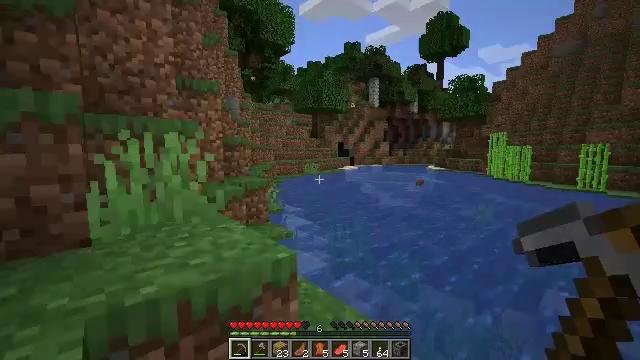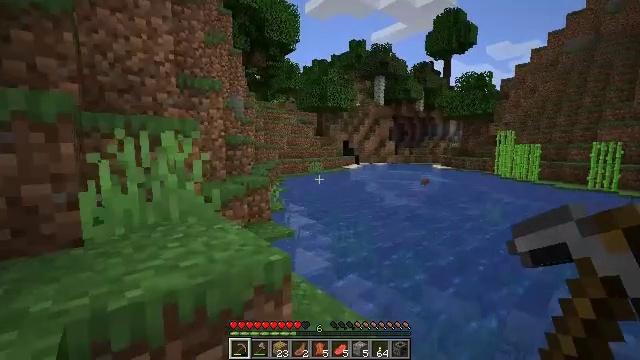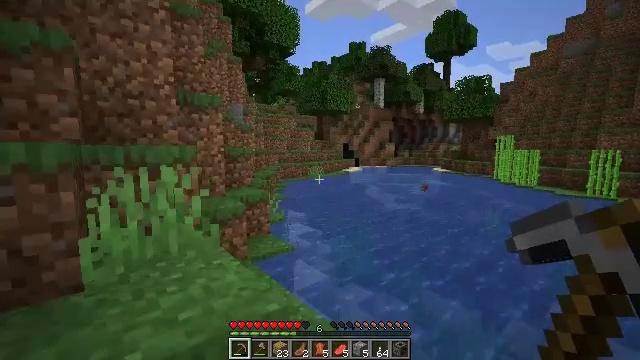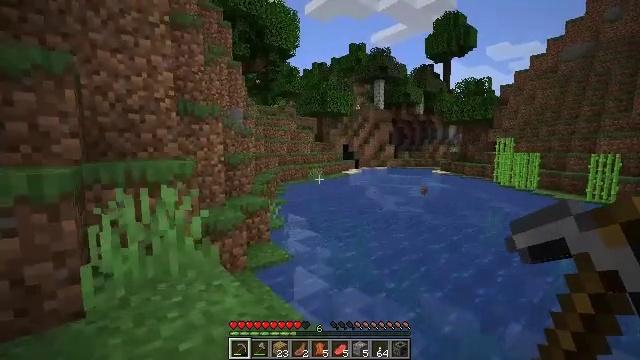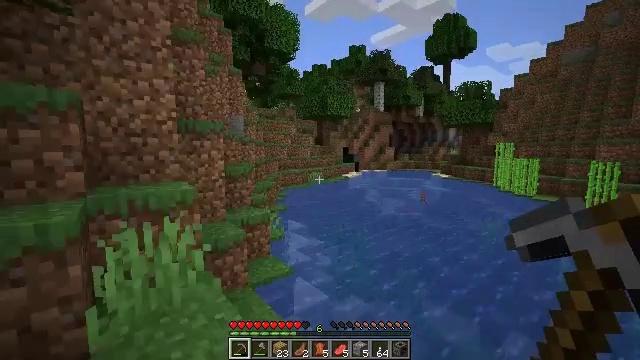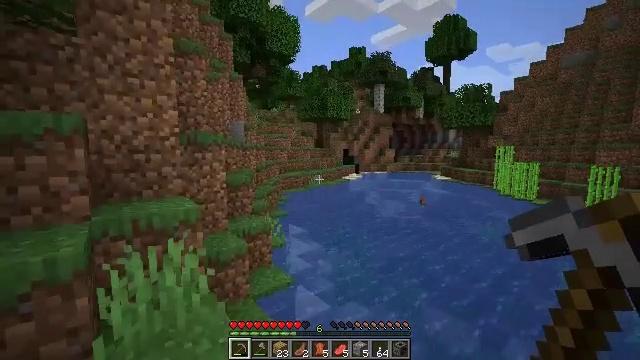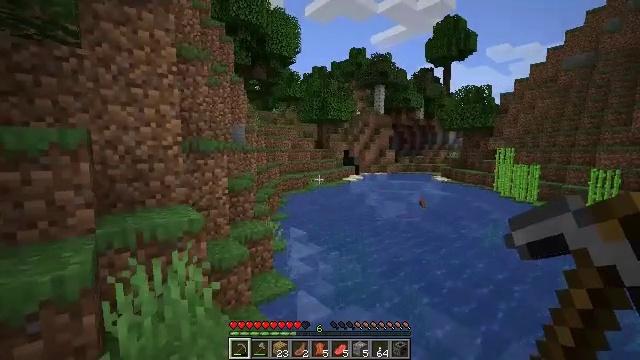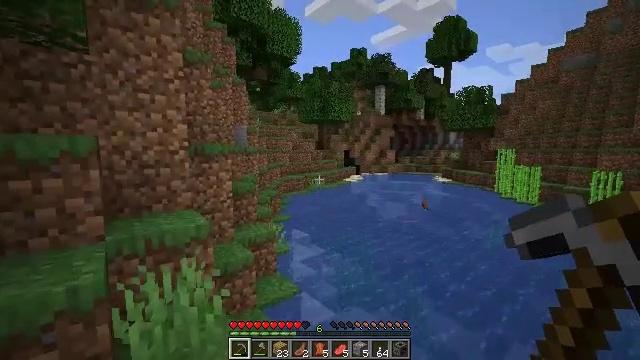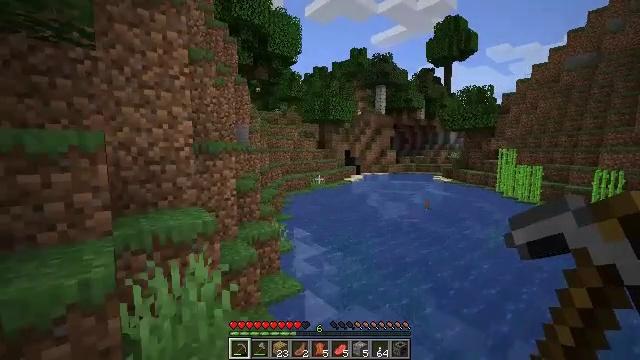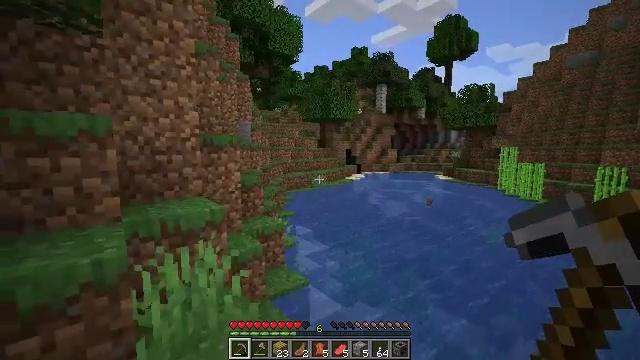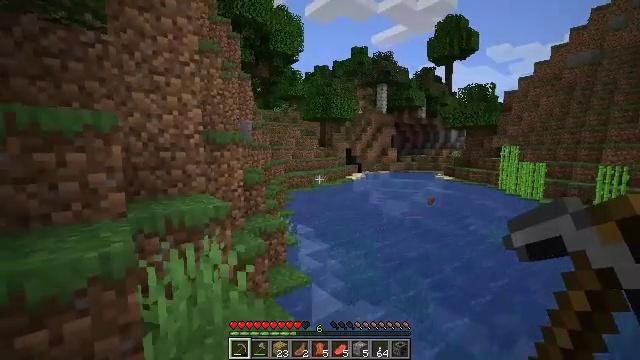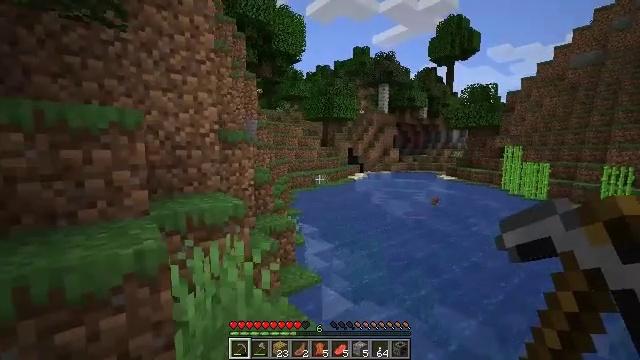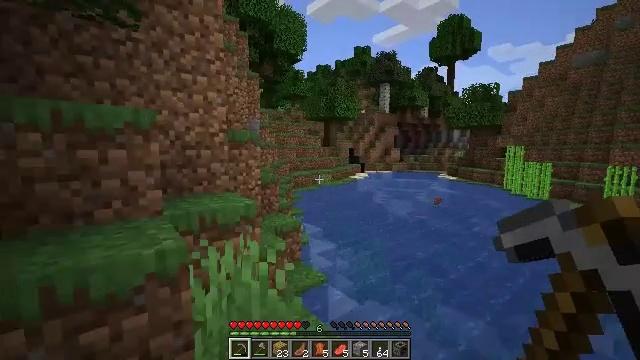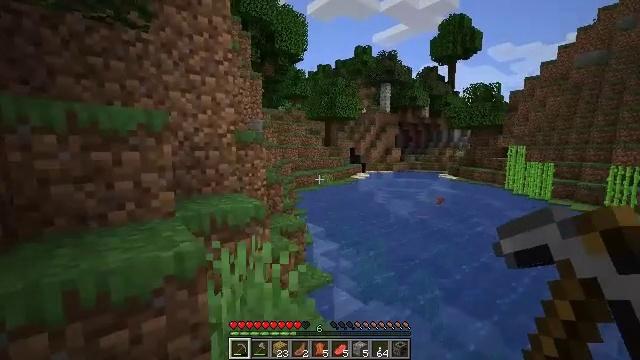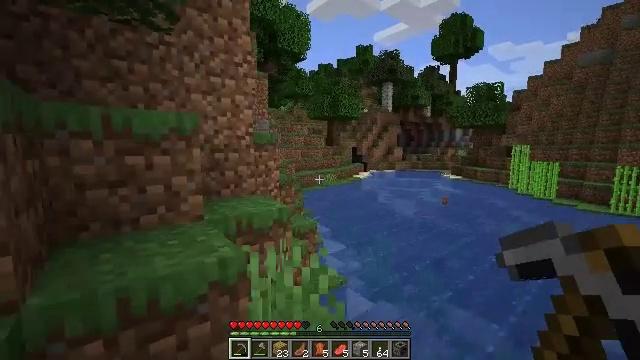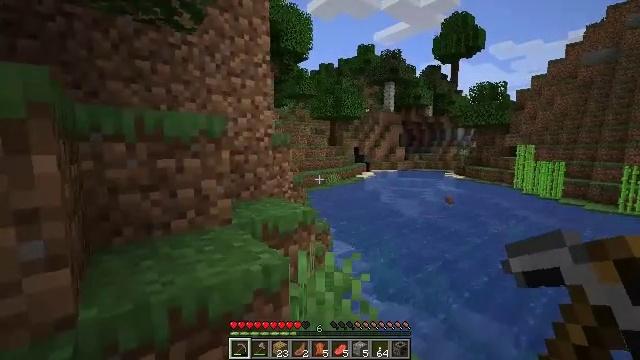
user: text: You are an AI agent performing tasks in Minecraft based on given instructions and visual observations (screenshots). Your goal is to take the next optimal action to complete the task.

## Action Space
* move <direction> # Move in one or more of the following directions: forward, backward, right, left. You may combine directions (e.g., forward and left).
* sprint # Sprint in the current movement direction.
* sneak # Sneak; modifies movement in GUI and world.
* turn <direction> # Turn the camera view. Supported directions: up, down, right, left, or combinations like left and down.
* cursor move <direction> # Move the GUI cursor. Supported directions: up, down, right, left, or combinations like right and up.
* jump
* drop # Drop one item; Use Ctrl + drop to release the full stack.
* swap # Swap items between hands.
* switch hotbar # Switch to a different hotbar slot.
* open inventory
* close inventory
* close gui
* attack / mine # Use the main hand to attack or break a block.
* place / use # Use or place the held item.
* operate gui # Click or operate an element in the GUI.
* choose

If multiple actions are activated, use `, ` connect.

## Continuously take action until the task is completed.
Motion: motion action
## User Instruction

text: Mine the sugar cane near rivers.
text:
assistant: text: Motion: move forward, turn left
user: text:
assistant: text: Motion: move forward and move left, jump
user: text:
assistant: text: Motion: move left, jump
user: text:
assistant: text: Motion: move left, jump
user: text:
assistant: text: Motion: move left, jump
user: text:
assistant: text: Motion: move left, jump
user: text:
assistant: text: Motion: move left, jump
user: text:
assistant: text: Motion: move left, jump
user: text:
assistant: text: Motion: move left
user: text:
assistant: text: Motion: move left
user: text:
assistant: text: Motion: move left
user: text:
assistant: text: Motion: move left
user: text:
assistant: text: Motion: move left
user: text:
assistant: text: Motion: move left
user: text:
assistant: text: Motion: move forward and move left
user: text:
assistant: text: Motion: move forward
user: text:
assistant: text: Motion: move forward
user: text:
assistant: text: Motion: move forward
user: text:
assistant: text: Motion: move forward
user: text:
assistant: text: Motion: move forward, sprint
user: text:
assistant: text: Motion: move forward, sprint
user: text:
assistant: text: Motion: move forward, sprint, turn right
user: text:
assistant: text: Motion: move forward
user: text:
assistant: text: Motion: move forward
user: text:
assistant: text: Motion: move forward
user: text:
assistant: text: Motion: move forward
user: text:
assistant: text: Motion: move forward, sprint
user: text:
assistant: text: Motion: move forward, sprint, turn right and down
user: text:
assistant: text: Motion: move forward, sprint, turn right and down
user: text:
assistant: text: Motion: move forward, sprint, turn right and down, jump